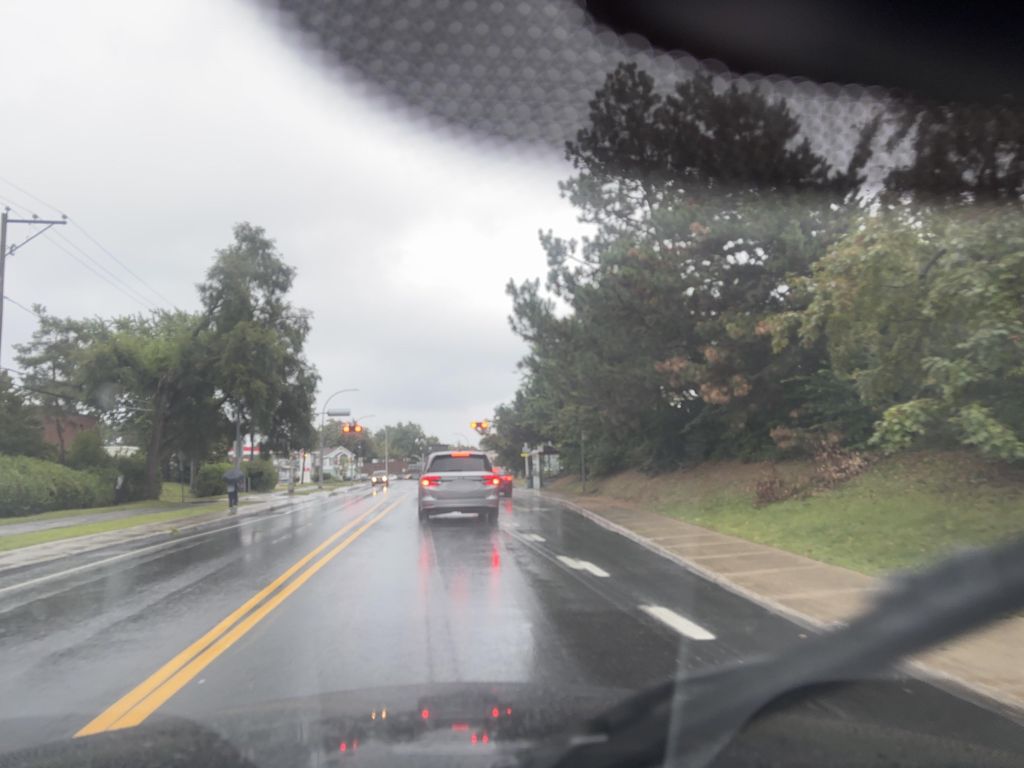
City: montreal